Question: How to keep a dialog/activity on the top of other activities, no matter if user switch between activities,it should be alive all the time.

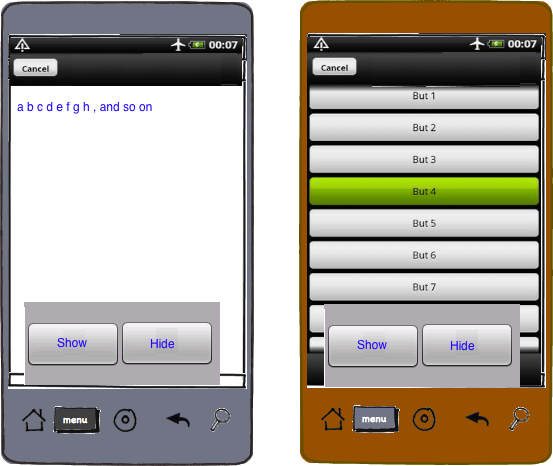
Answer: You can use Relative layout as a parent, by using Relative Layout, you can overlap the other layout. So, you have to use to two child layout of relative layout. In the one child you will have popup, and in another layout you have to keep changing your layout..
If you want this across multiple activities. You must create a separate layout and include that in all activities, and create an interface to handle the button events in the popup.
or
You can create a base activity, having above mentioned layout, and extends that activity in all other activities where you want this layout.
Regards,
Yuvi